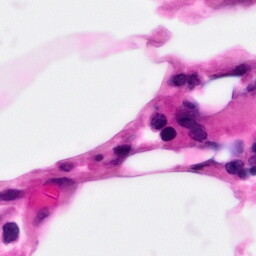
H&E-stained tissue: Pancreatic